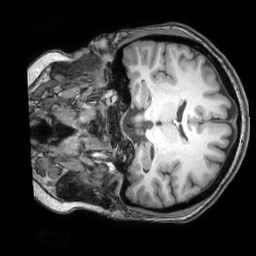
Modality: T1w
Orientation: coronal
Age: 32
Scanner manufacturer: philips
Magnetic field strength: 3 T
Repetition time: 0.007 s
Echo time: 0.003501 s